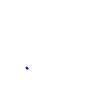
Particle: pion